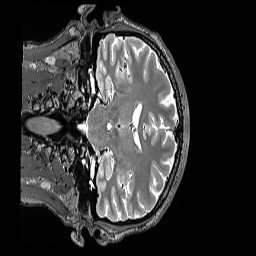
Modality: T2w
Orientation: coronal
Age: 34
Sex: male
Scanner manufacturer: siemens
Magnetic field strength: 3 T
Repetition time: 3.2 s
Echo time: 0.564 s